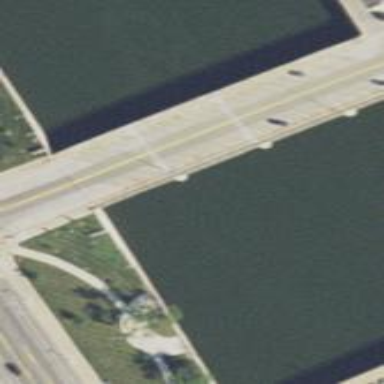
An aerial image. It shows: Pedestrian bridge with concrete surface.